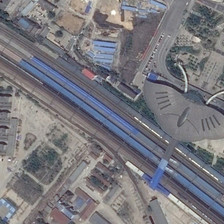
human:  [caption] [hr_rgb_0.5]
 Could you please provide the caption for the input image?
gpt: some buildings are in two sides of a railway station .

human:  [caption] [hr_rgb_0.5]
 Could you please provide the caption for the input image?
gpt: some buildings are in two sides of a railway station .

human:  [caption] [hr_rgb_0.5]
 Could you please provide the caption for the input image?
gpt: some buildings are in two sides of a railway station .

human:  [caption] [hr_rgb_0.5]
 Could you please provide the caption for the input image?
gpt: some buildings are in two sides of a railway station .

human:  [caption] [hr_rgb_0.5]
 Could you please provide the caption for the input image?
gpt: some buildings are in two sides of a railway station .